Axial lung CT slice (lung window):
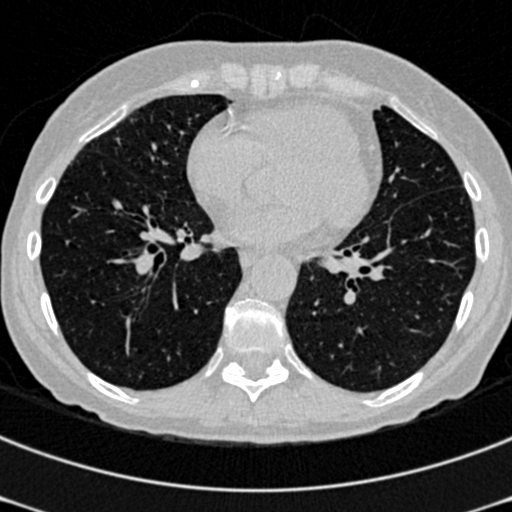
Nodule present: no